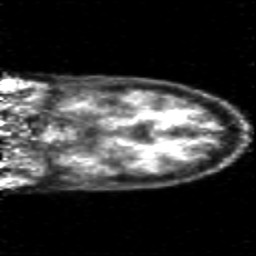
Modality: PET
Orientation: coronal
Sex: female
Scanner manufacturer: siemens